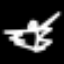
Label: angel